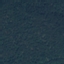
Land use / land cover: Forest